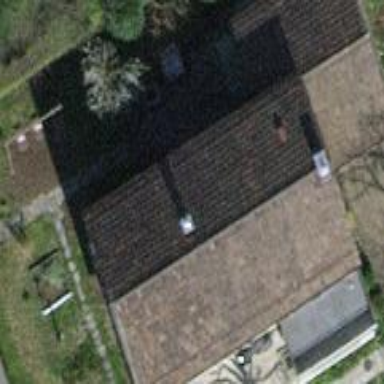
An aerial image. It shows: Detached building with gabled roof.